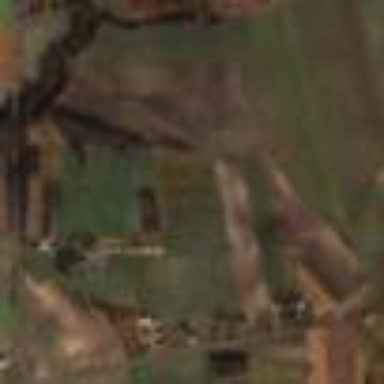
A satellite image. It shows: Picturesque farmland scene.